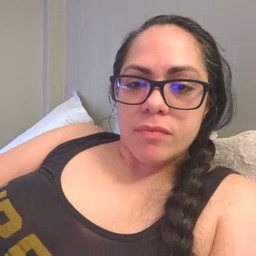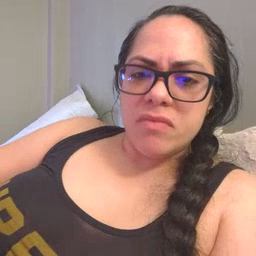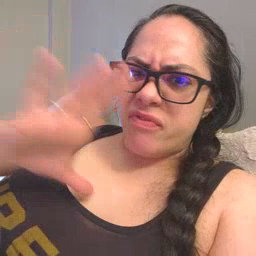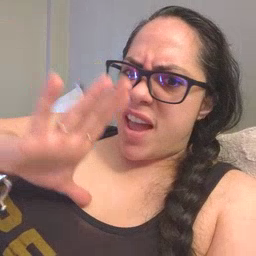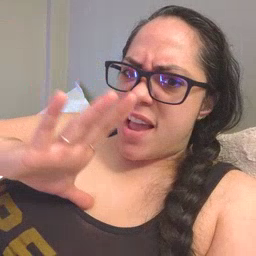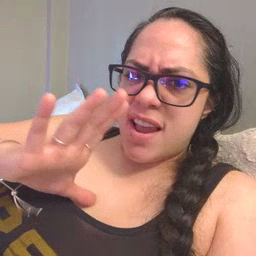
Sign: fine